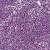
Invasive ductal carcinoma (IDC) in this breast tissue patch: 1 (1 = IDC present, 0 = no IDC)